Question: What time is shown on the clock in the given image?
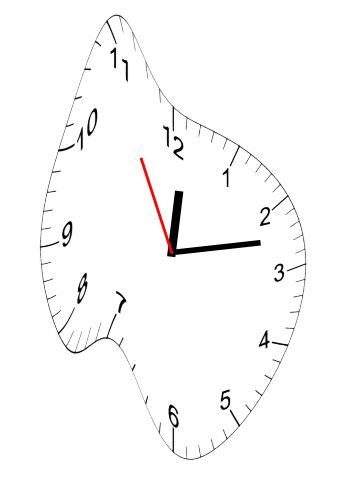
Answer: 12:12:55